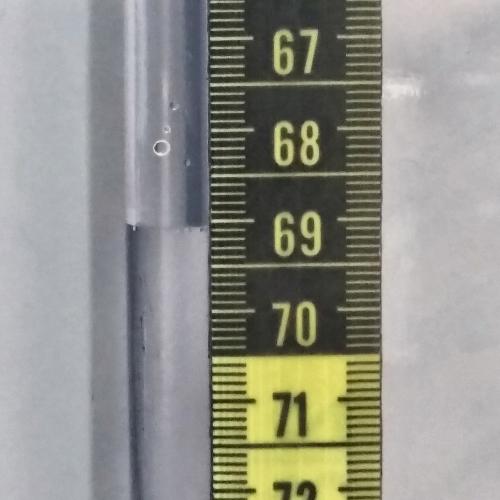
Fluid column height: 69.0 cm